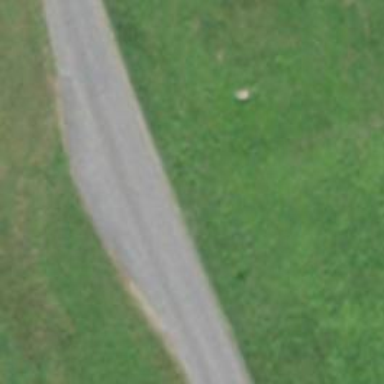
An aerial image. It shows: Passing place on the road.